Aerial crown-view tile of a tropical tree (Barro Colorado Island, Panama), acquired 20250512:
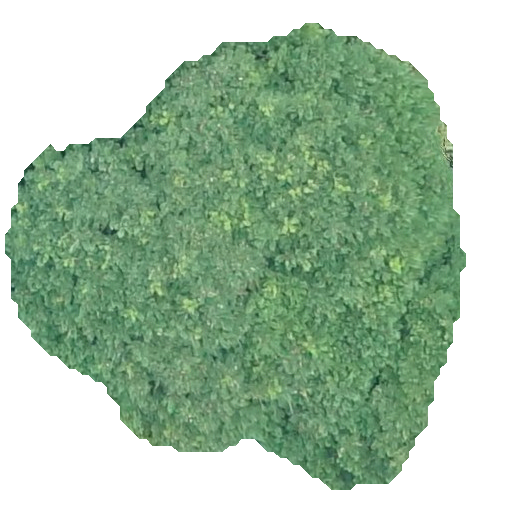
Species: Jacaranda copaia
GBIF accepted scientific name: Jacaranda copaia
Crown area: 221.784 m²